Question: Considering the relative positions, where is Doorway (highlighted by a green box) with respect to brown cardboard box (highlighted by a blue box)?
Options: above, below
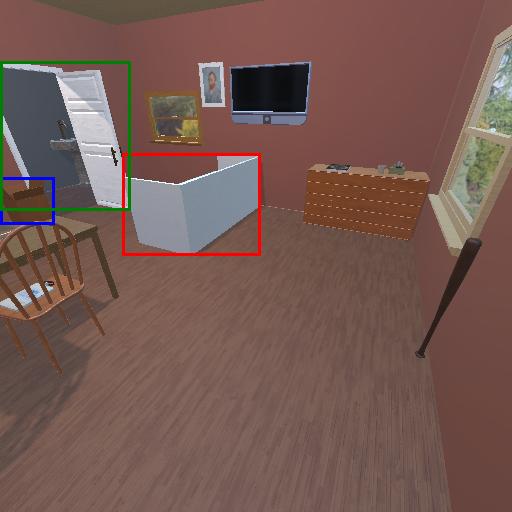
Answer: above